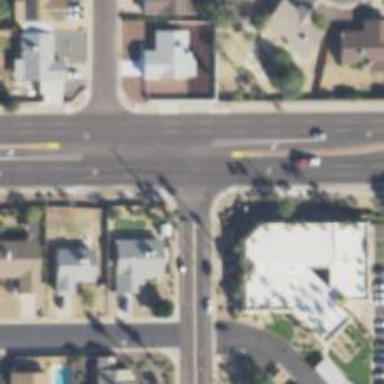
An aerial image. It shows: Unmarked road crossing.